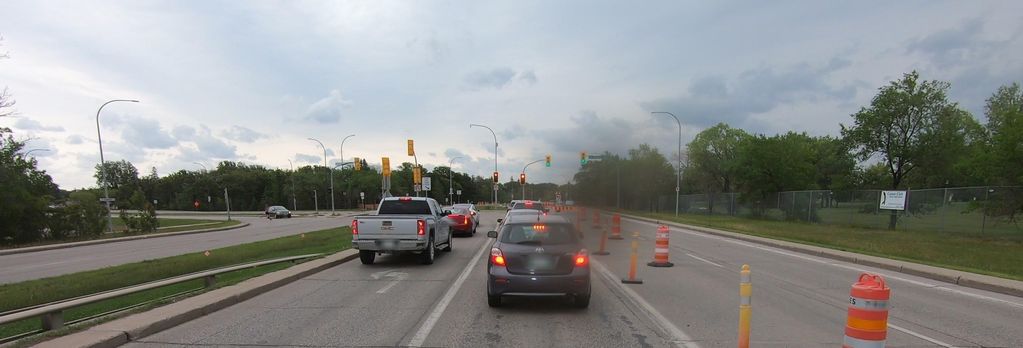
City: winnipeg